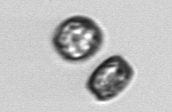
Label: Thalassiosira